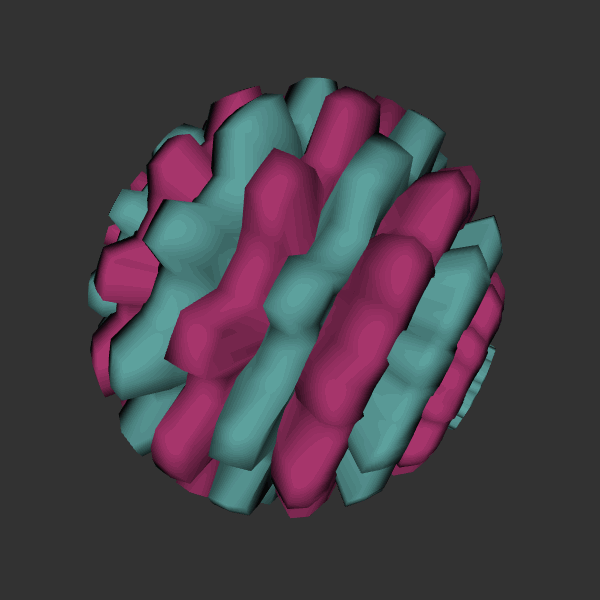
Background: dark